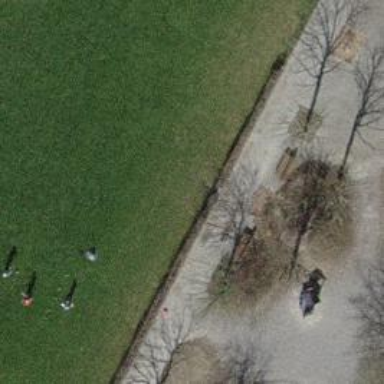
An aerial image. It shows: Bench.